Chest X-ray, AP view. Patient: 60 years old, sex M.
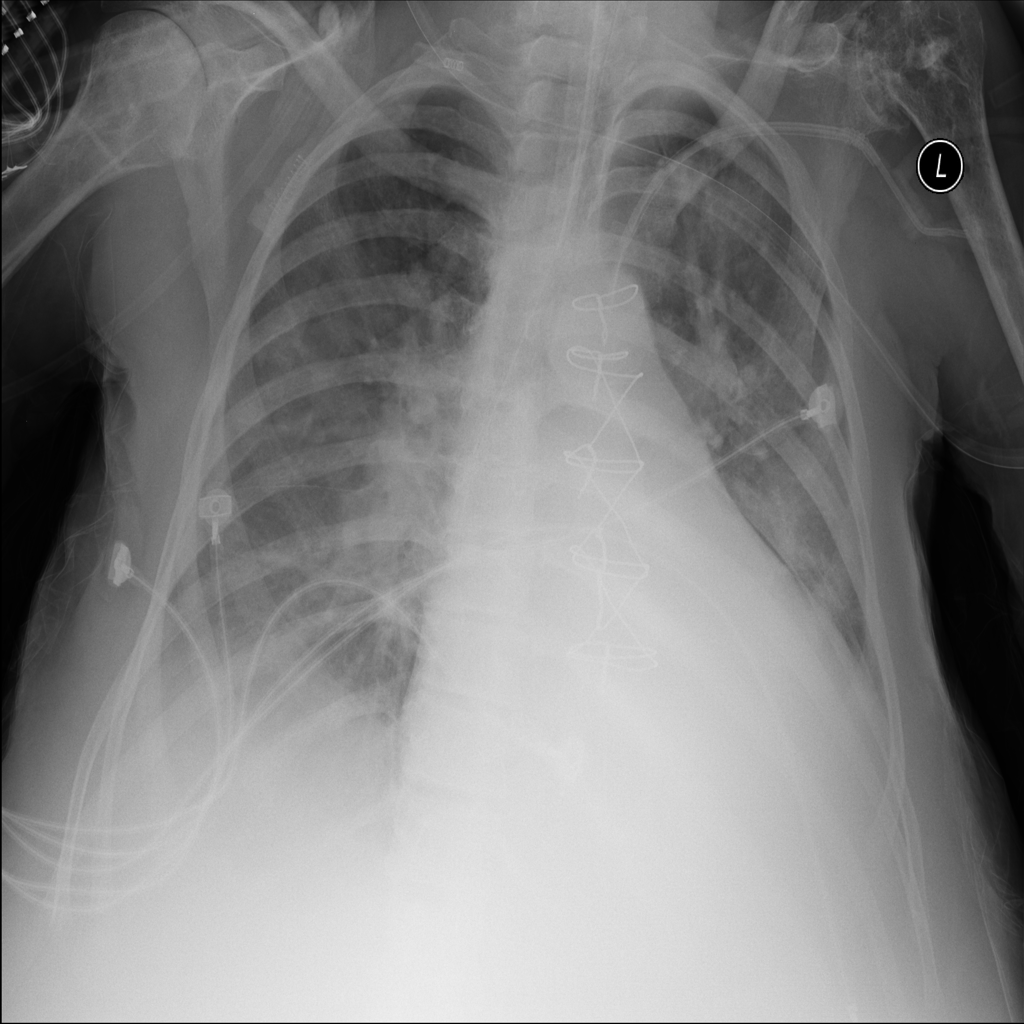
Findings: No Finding